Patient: sex F, age 68
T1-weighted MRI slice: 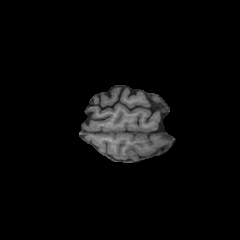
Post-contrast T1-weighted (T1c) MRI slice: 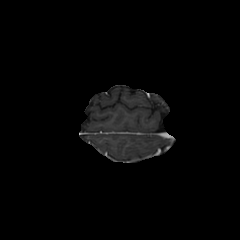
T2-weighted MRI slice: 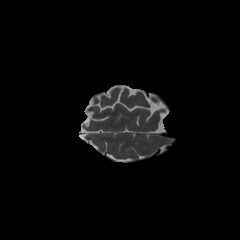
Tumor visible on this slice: no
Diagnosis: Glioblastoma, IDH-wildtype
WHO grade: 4